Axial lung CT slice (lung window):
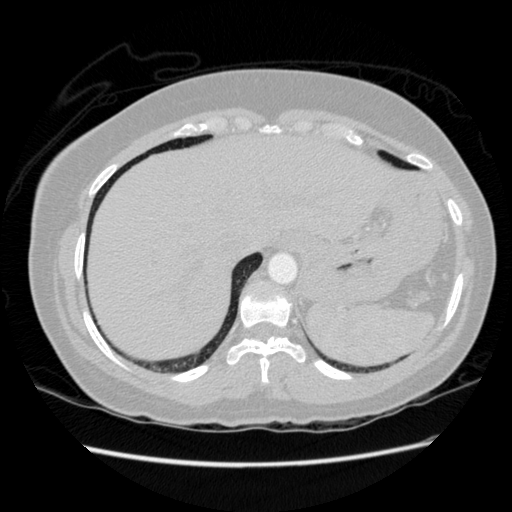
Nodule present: no